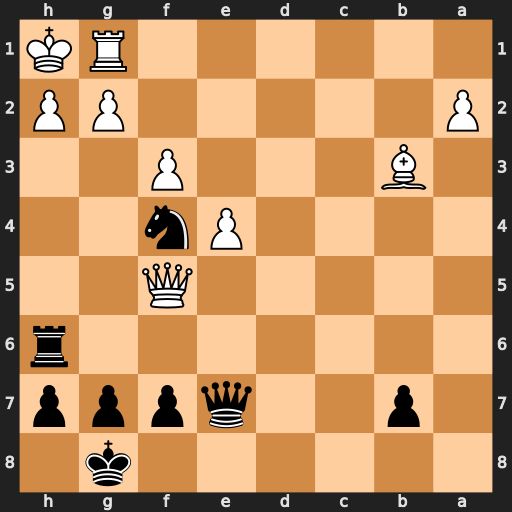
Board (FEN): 6k1/1p2qppp/7r/5Q2/4Pn2/1B3P2/P5PP/6RK
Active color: b
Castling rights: -
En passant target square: -
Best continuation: Rxh2+ Kxh2 Qh4+ Qh3 Nxh3